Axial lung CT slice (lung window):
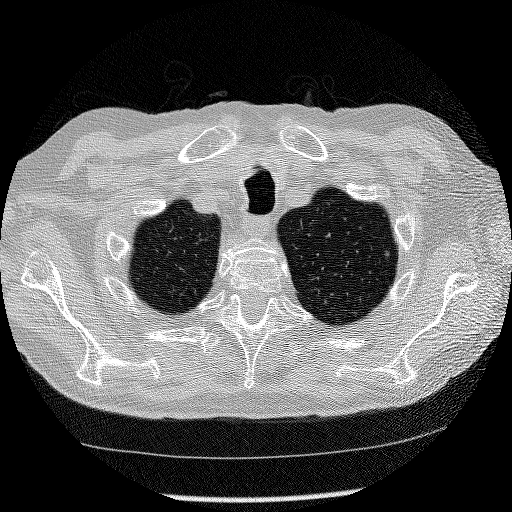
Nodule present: yes
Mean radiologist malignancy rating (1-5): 3